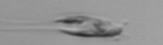
Label: Chrysochromulina_lanceolata